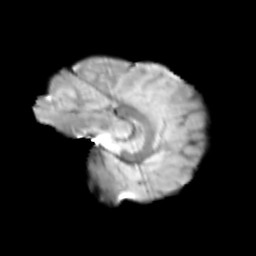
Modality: T2w
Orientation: sagittal
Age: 11
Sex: female
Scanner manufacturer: siemens
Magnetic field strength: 3 T
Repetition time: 3.8 s
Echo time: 0.07 s